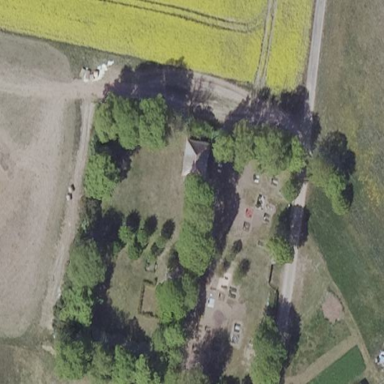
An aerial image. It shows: Cemetery.